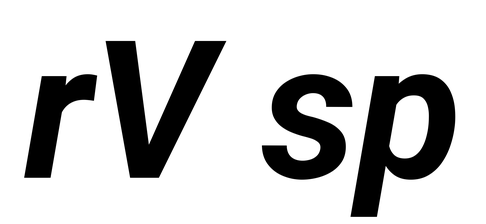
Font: Roboto-Italic_Bold_Italic